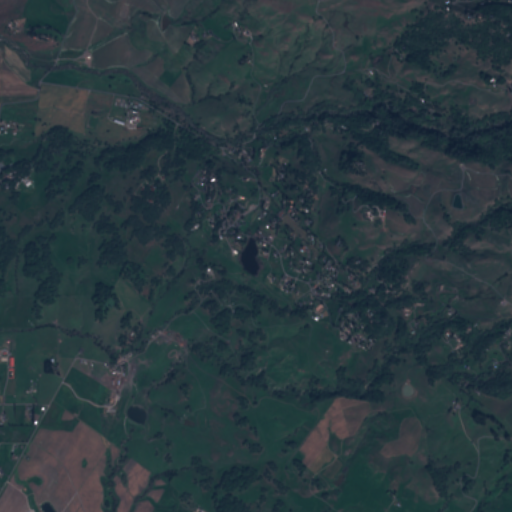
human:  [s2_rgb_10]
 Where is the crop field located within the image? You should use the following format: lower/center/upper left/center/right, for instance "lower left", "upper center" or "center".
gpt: The crop field is located in the upper right of the image.
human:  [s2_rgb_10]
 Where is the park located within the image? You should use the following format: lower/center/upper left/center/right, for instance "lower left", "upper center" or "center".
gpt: The park is located in the upper left of the image.
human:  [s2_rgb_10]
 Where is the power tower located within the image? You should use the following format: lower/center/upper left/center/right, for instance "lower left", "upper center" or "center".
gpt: There is no power tower in the image.